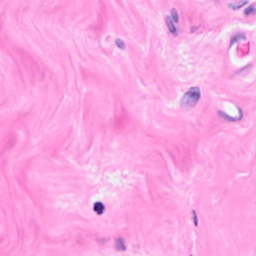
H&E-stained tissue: Breast